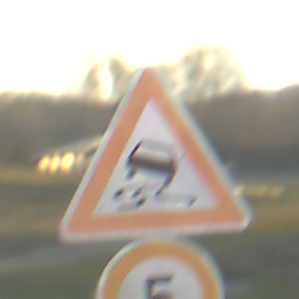
Verkehrszeichen: SchleuderOderRutschgefahr
Zusatzzeichen unten: Geschwindigkeit5
Umgebung: Outdoor, RoadRail
Tageszeit: SunriseSunset
Wetter: PartlyCloudy
Licht: Natural
Jahreszeit: NotSpecified
Kontrast: HighContrast